Question: I had created a project in xcode 4.5 But now I have xcode 4.2, in Xcode 4.2 I am unable to open the project's nib files. when I click on nib file, it show following error message.

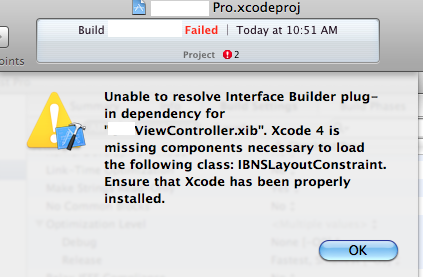
Answer: go in xib-->showfileInspectore ->

uncheck use autolayout lik below image